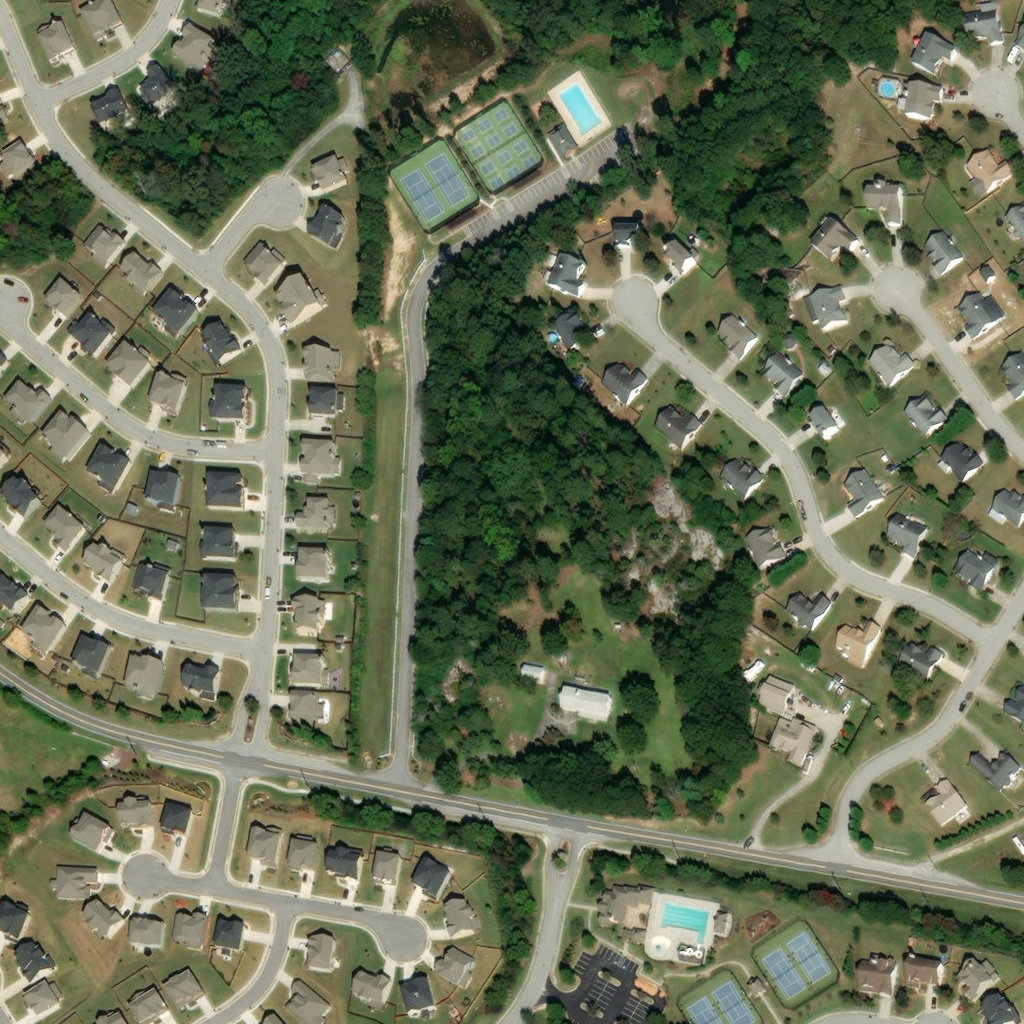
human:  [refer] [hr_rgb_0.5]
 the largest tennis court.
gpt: <box>[[37, 9, 53, 23, 0]]</box>